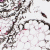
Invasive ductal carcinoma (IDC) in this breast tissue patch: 0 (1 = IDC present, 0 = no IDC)